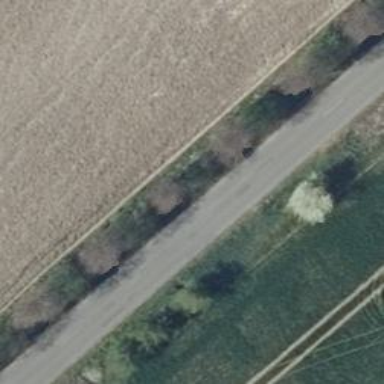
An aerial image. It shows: Row of deciduous broadleaved trees.